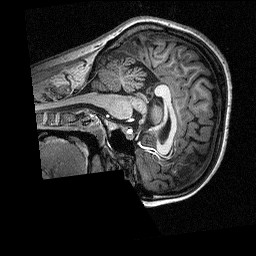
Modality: T1w
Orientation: sagittal